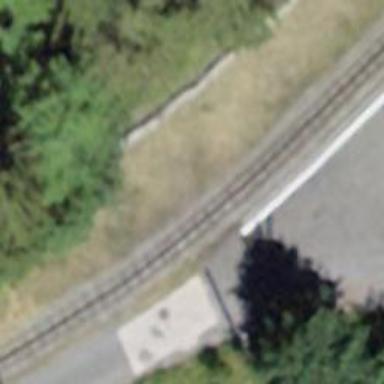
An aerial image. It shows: Narrow-gauge railway with electrified contact line.